Field crop: maize
Growth stage: 2
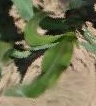
Species: maize